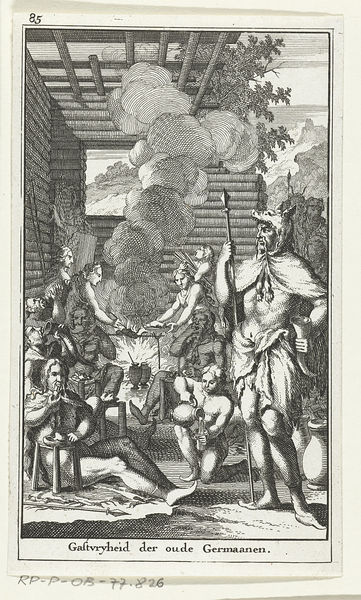
Titel: Gastvrijheid van de Germanen, uit: Nederlandsche oudtheden
Standort: Amsterdam
Institution: Rijksmuseum
Schlagwörter: feuer, mann, schatten, menschen, frau, holz, licht, pelz, rauch, holzschnitt, berge, wein, stich, holländisch, kochen, kupferstich, herkules, holzhaus, gast, germanen, german